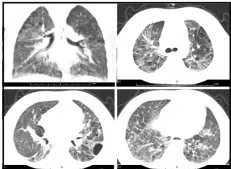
Radiological features during follow-up. (G-I) CT images showing improvement of NSIP after treatment with prednisone combined with CsA and pirfenidone for 7 months, 13 months and 26 months, respectively.
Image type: radiology (ct)